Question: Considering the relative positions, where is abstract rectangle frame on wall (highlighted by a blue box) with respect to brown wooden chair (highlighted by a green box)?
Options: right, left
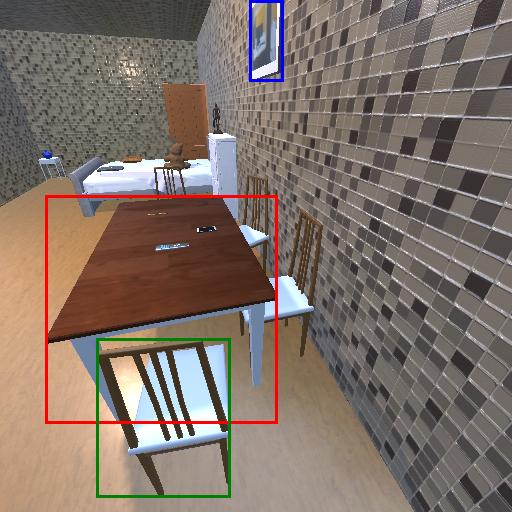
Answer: right